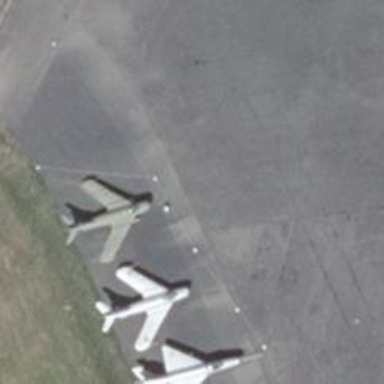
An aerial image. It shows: Historic aircraft.